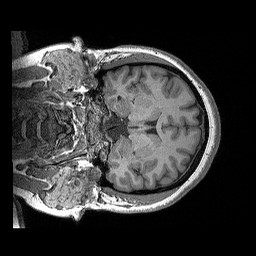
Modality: T1w
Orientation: coronal
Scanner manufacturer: siemens
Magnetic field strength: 3 T
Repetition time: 2.3 s
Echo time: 0.00298 s